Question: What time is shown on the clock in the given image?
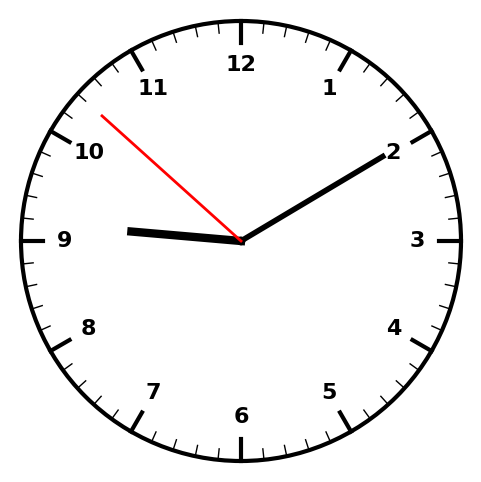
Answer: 09:09:52